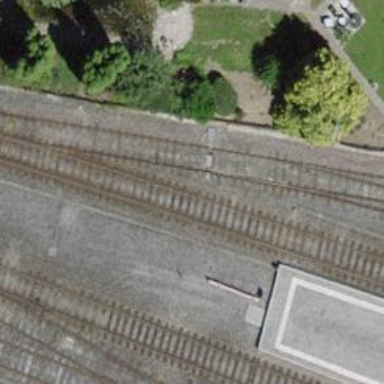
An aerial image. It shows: Railway switch.